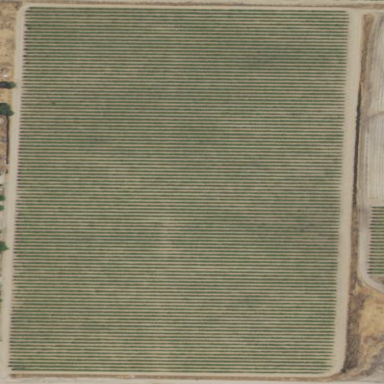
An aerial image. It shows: Vineyard growing grapes.